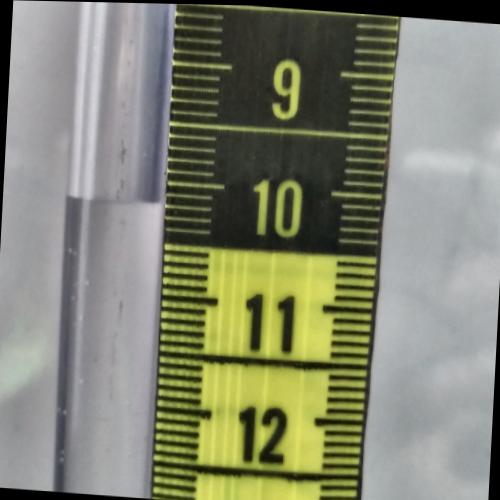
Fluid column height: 10.2 cm